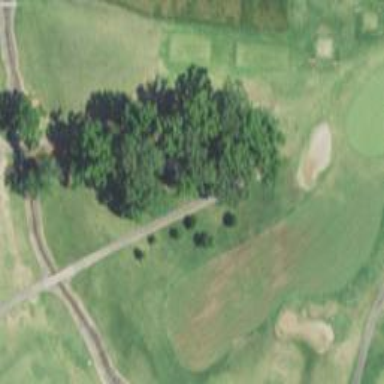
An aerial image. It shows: Grassy area designated as golf fairway.